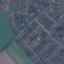
Land use / land cover: Residential